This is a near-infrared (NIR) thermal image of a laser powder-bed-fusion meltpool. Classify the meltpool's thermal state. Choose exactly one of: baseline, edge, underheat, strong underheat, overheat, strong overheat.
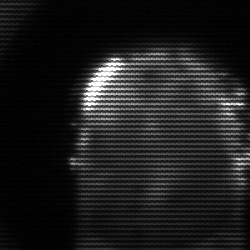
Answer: baseline